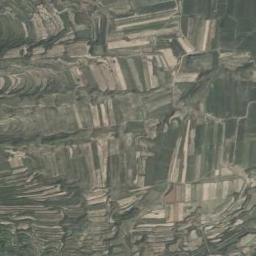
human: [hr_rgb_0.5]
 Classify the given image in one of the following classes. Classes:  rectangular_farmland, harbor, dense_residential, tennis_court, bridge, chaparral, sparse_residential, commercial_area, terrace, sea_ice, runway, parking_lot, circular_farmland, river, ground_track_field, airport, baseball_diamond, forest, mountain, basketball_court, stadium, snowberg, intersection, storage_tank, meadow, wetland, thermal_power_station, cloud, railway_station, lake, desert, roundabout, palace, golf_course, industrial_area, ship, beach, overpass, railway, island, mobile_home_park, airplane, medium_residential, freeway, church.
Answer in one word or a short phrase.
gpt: terrace